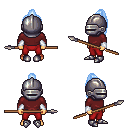
a pixel art fantasy rpg character, male body template, human, tanned skin, maroon long-sleeve shirt, red pants, white cyan long topknot hairstyle, metal helm, white cloth bracers, metal boots, spear, four views (front, back, left, right), 2x2 character sprite sheet, small pixel art, hard edges, no anti-aliasing